A bearing vibration time series has been folded into this square grayscale image, one row per segment of consecutive samples. Determine the bearing's health state. Answer with exactly one of: normal, inner_race, outer_race, ball.
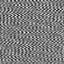
Answer: ball